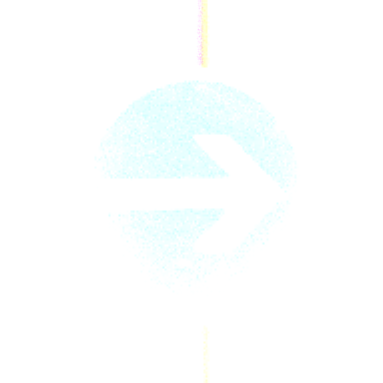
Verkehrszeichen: VorgeschriebeneFahrtrichtungHierRechts
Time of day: MorningAfternoon
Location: Outdoor (Suburban)
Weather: PartlyCloudy
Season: NotSpecified
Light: Natural